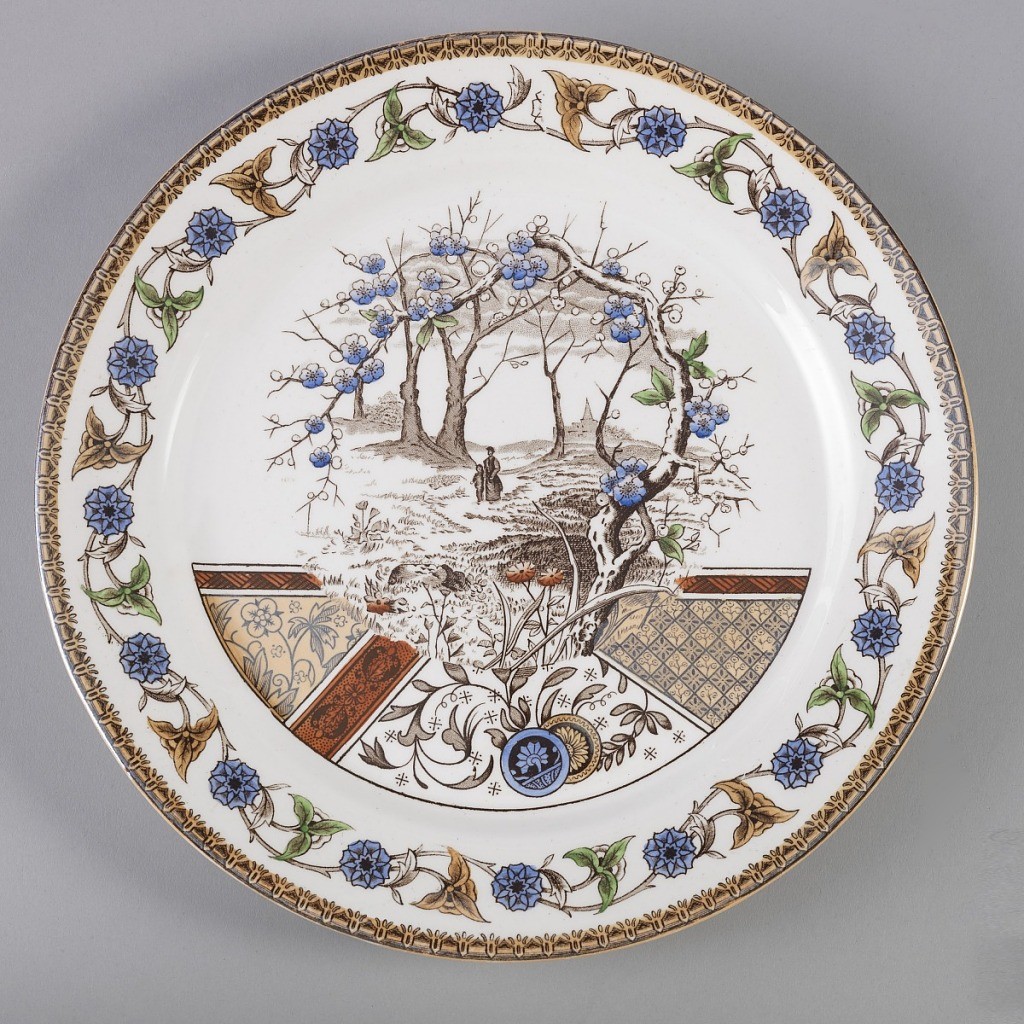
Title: Yosemite
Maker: Thomas and Richard Boote, founded 1842
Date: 1883
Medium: Earthenware with transfer printed decoration
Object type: Plate
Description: Circular form, the white ground with Japanese-inspired transfer printed polychrome decoration of a woman and child walking in a wooded landscape, the scene superimposed above bands and panels of geometric patterns and stylized flowers; the rim decorated with a geometric-patterned band encircling a ring of stylized flowers and leaves.